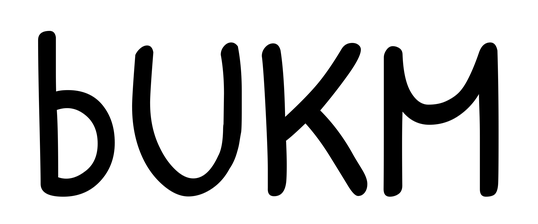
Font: PatrickHand-Regular